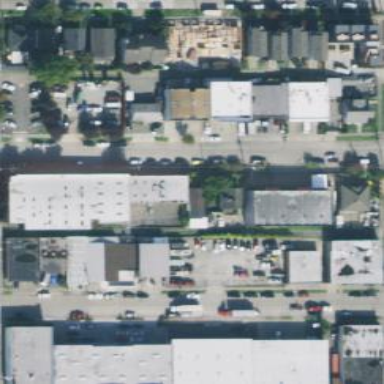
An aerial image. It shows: Sidewalk.